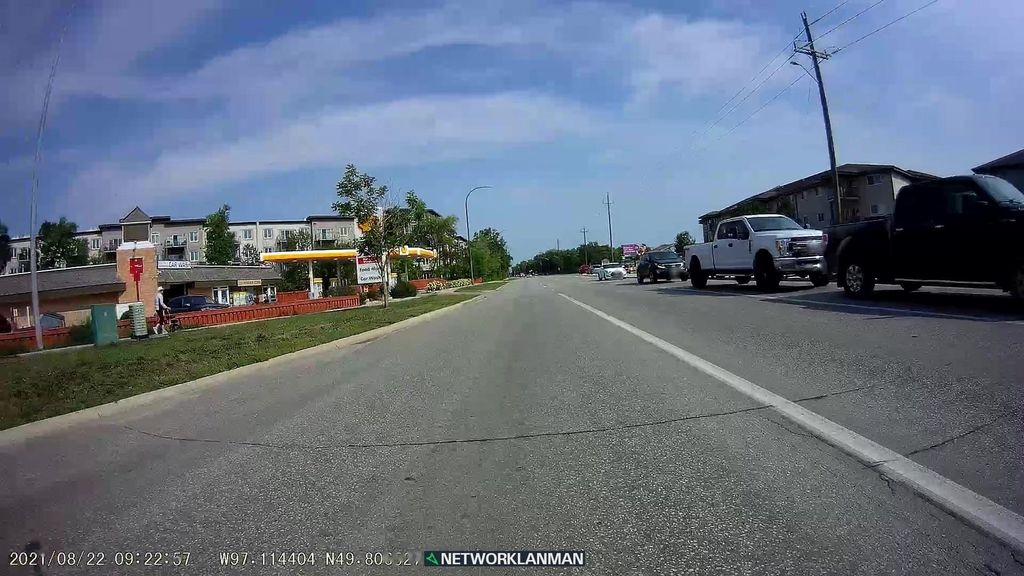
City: winnipeg